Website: apple
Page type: customer-info-address
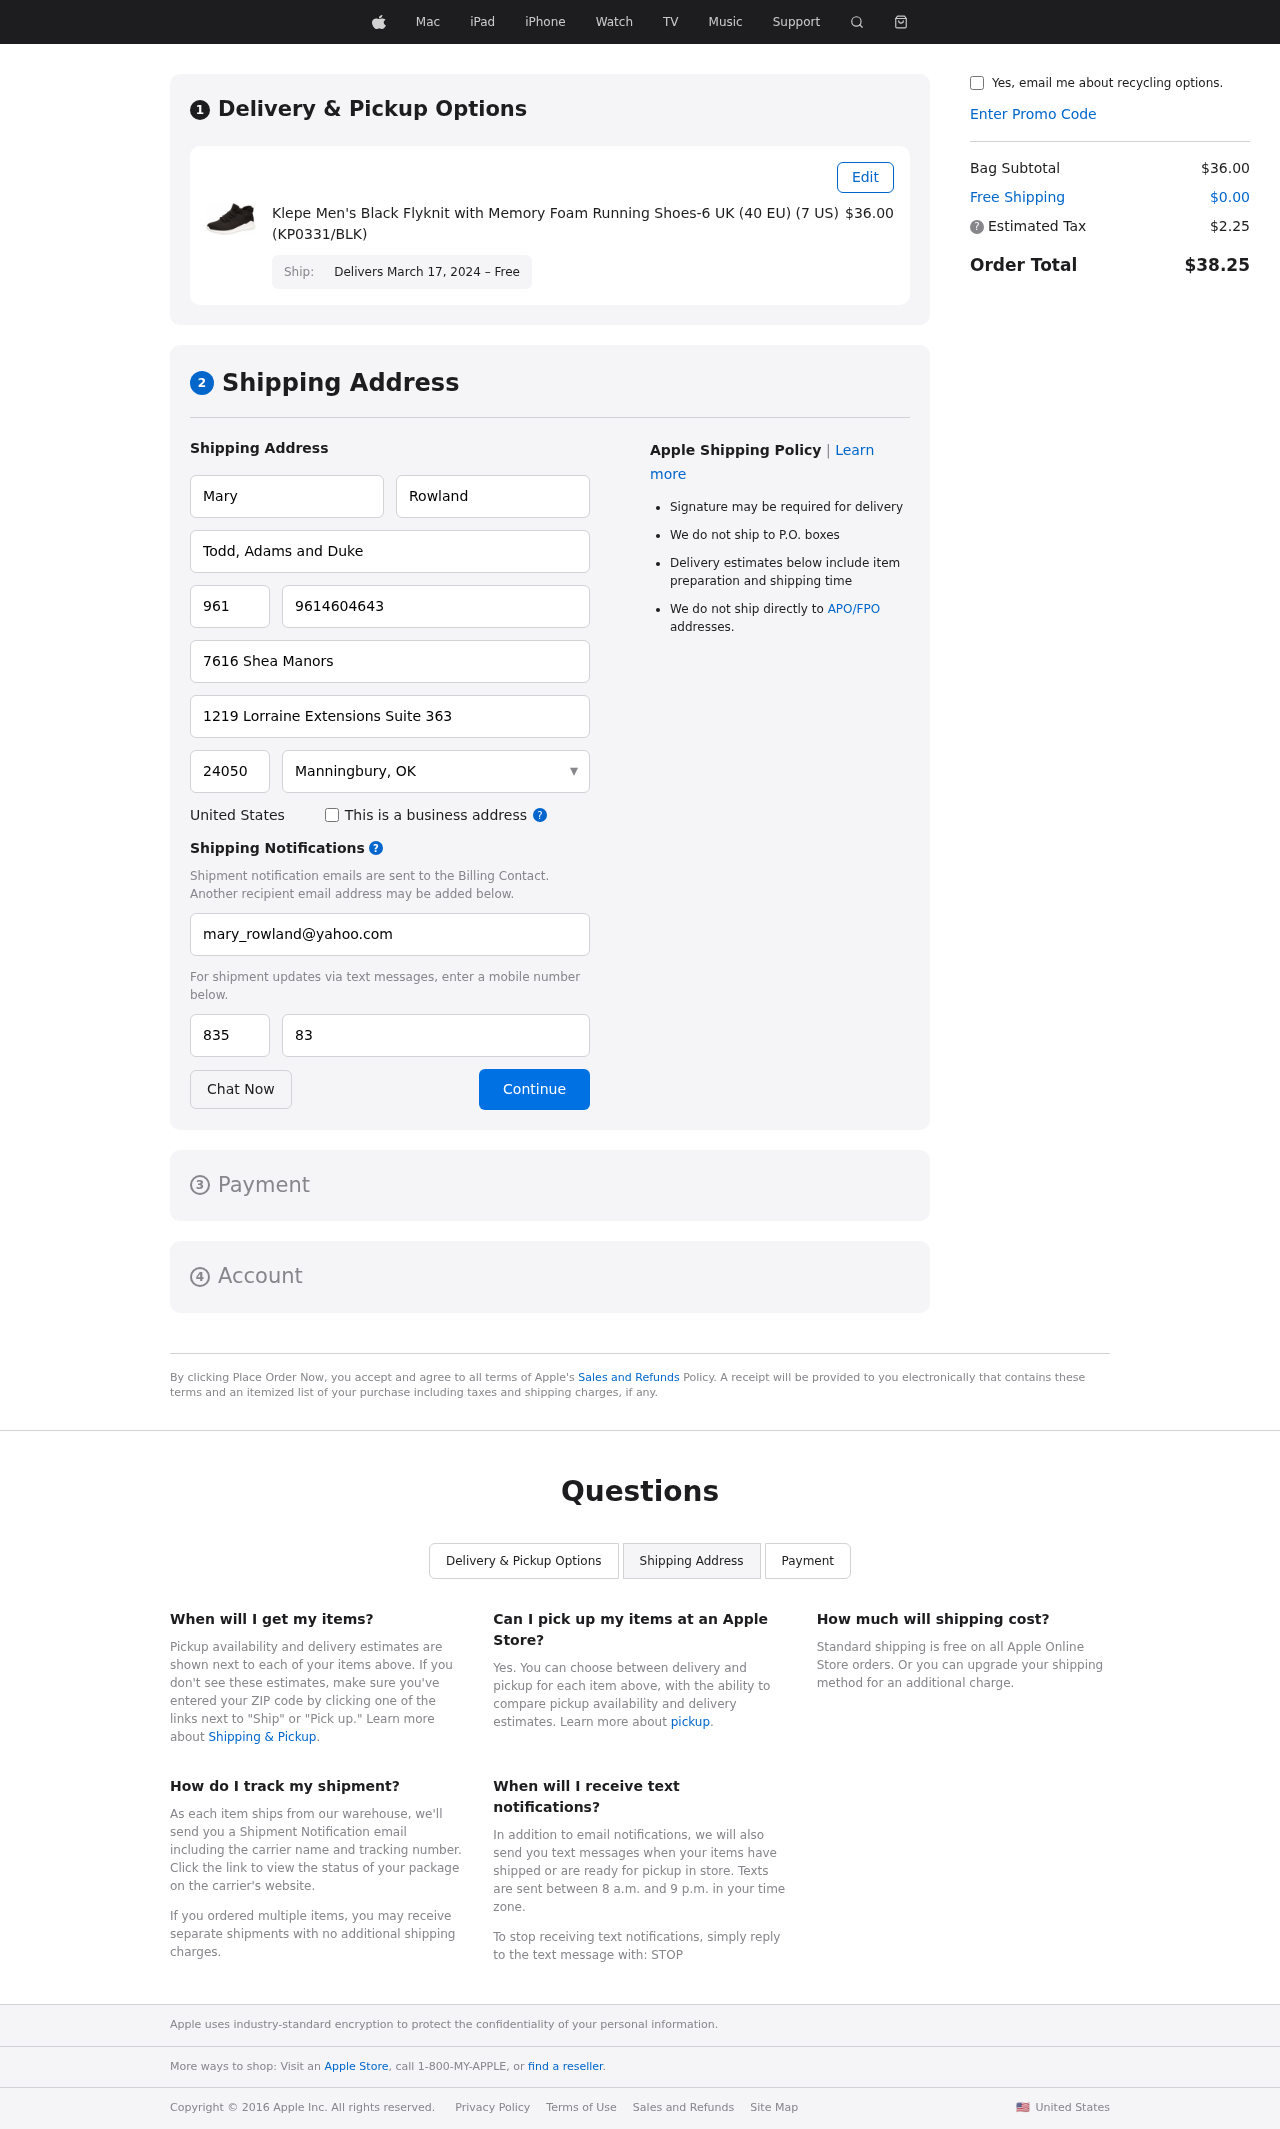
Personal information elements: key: PII_CITY_STATE
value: Manningbury, OK
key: PII_COMPANY
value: Todd, Adams and Duke
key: PII_COUNTRY
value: United States
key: PII_EMAIL
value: mary_rowland@yahoo.com
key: PII_FIRSTNAME
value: Mary
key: PII_LASTNAME
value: Rowland
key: PII_PHONE
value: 9614604643
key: PII_PHONE_ALT
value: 8354836864
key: PII_PHONE_ALT_AREA
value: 835
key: PII_PHONE_AREA
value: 961
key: PII_POSTCODE
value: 24050
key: PII_STREET
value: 7616 Shea Manors
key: PII_STREET2
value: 1219 Lorraine Extensions Suite 363
Product elements: key: PRODUCT1_NAME
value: Klepe Men's Black Flyknit with Memory Foam Running Shoes-6 UK (40 EU) (7 US) (KP0331/BLK)
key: PRODUCT1_PRICE
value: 36
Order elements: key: ORDER_DELIVERY_DATE
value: Delivers March 17, 2024 – Free
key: ORDER_SUBTOTAL
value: $36.00
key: ORDER_SHIPPING_COST
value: $0.00
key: ORDER_TAX
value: $2.25
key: ORDER_TOTAL
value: $38.25